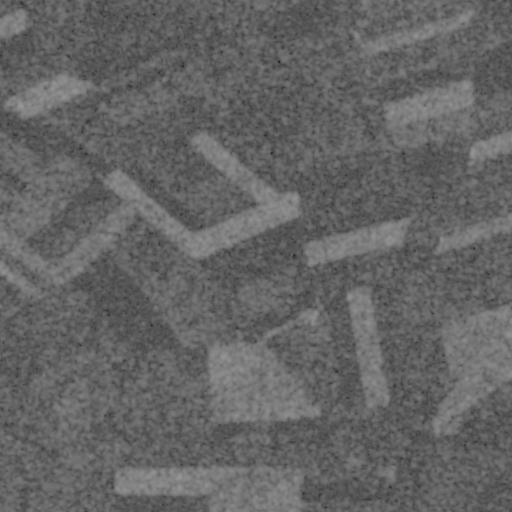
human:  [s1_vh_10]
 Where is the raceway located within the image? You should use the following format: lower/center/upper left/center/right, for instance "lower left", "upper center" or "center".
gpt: The raceway is located in the lower right of the image.
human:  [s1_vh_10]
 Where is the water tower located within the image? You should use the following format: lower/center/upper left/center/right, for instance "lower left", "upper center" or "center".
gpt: The water tower is located in the lower right of the image.
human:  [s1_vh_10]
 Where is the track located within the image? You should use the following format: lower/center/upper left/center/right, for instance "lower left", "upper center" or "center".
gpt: There is no track in the image.

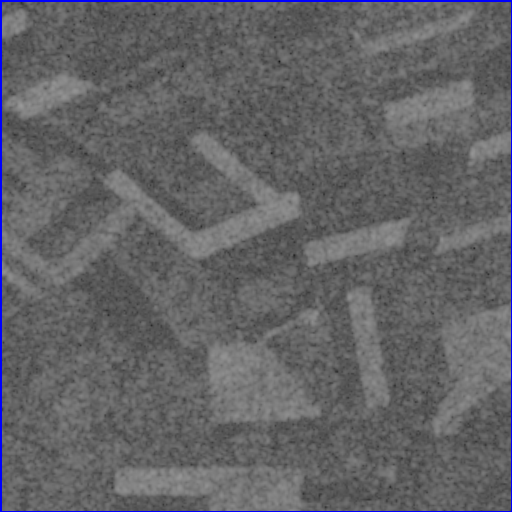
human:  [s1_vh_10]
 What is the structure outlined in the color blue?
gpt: The structure outlined in blue is a crop field.
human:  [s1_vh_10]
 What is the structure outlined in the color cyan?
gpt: There is no cyan outline.